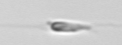
Label: flagellate_morphotype3